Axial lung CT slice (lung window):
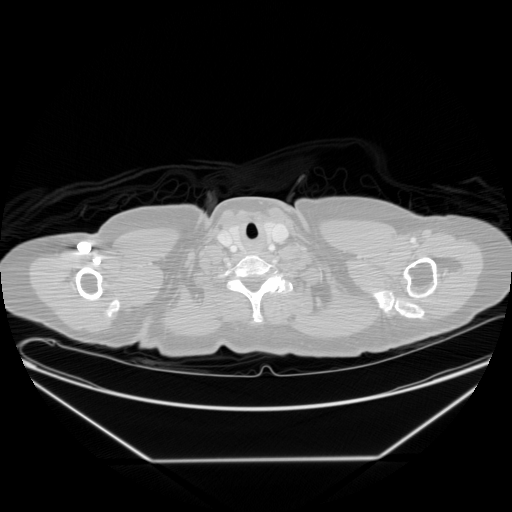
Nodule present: no